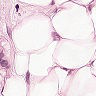
Metastatic tissue present: yes